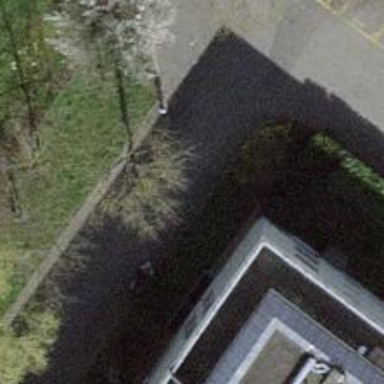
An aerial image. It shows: Bollard barrier.